Aerial crown-view tile of a tropical tree (Barro Colorado Island, Panama), acquired 20240716:
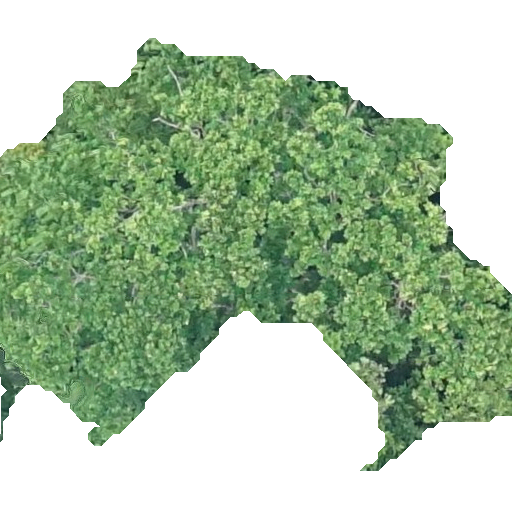
Species: Anacardium excelsum
GBIF accepted scientific name: Anacardium excelsum
Crown area: 247.203 m²